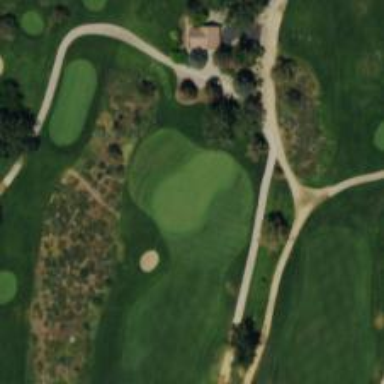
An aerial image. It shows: Golf hole for the sport of golf.